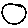
Label: moon